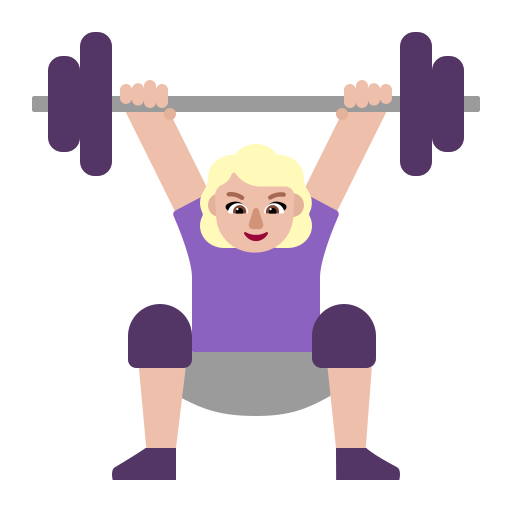
woman lifting weights flat  light